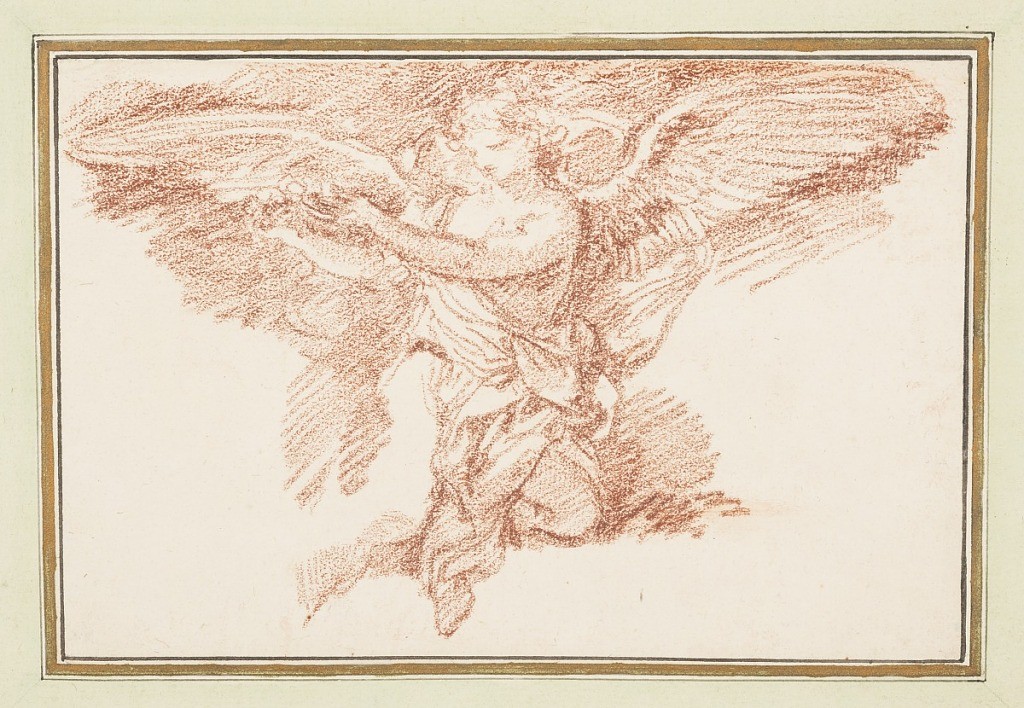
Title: Kneeling winged figure holding a crown
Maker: Jean-Robert Ango, French, active in Rome 1759 –1770, d. 1773
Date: ca. 1759–70
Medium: Red chalk on paper
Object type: Drawing
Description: Kneeling winged figure with wings spread twists to the right and holds out a crown with both hands.